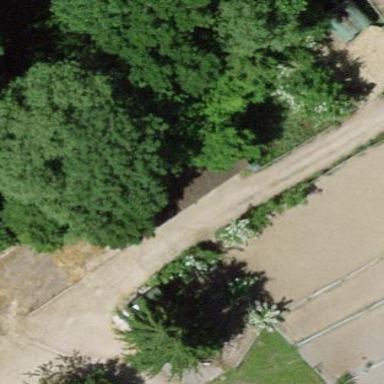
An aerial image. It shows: Garage building.